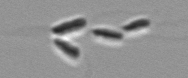
Label: Dinobryon